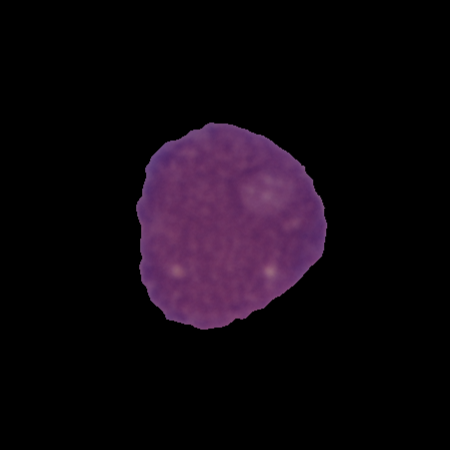
Label: cancer